Field crop: maize
Growth stage: 1
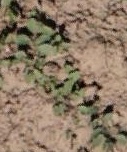
Species: convolvulus